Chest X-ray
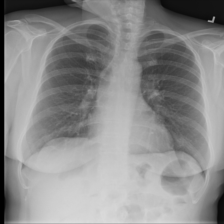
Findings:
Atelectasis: negative
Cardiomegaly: negative
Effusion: negative
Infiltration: negative
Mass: negative
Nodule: negative
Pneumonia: negative
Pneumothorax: negative
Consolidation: negative
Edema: negative
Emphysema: negative
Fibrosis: negative
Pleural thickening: negative
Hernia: negative